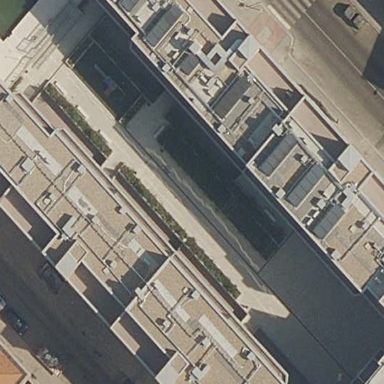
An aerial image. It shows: Image showing building with apartments.